Question: I have the following code
'''
import javax.swing.*;
import java.awt.*;
import net.miginfocom.swing.MigLayout;
import Sorts.*;
import javax.swing.event.*;
import java.awt.event.*;
import java.awt.Color;
public class SortsGui
{
JFrame myMainWindow = new JFrame("Sorts");
JPanel sortPanel = new JPanel();
//first panel components
public int nextTextBox = 20;
JTextField[] allField = new JTextField [25];
//end first panel
public void runGUI()
{
myMainWindow.setBounds(10, 10, 800, 800);
myMainWindow.setDefaultCloseOperation(JFrame.EXIT_ON_CLOSE);
myMainWindow.setLayout(new GridLayout(1,1));
createSortTestPanel();
myMainWindow.getContentPane().add(sortPanel);
myMainWindow.setVisible(true);
}
public void createSortTestPanel()
{
MigLayout layout = new MigLayout("" , "[grow]");
sortPanel.setLayout(layout);
refreshScreen();
}
public void refreshScreen()
{
sortPanel.removeAll();
for(int i = 0; i<nextTextBox;i++)
{
int fix = i+1;
allField[i] = new JTextField("");
sortPanel.add(allField[i],"growx");
allField[i].addKeyListener(new KeyListener ()
{
public void keyPressed(KeyEvent e)
{
}
public void keyReleased(KeyEvent e)
{
}
public void keyTyped(KeyEvent e)
{
char c = e.getKeyChar();
if(Character.isDigit(c))
{
}
else
{
e.consume();
}
try
{
int parseTest = Integer.parseInt(allField[i].getText());
}
catch(Exception exc)
{
allField[i].setBackground(Color.RED);
}
}
});
}
}
public static void main(String[] args)
{
SortsGui sG = new SortsGui();
sG.runGUI();
}
}
'''
My aim here is to create an array of JTextFields which have a keylistener on. This keylistener should prevent anything other than numbers being entered in the JTextField. It should also change the color of the JTextField's background if the number entered is not an int. For example 2147483647554.
However when I compile this I get the error

So how do I make this so that it is either final or effectively final on all the JTextFields?
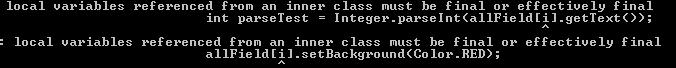
Answer: > My aim here is to create an array of JTextFields which have a keylistener on. This keylistener should prevent anything other than numbers being entered in the JTextField
The short answer to this is, don't use 'KeyListener', it won't capture the use cases of the user pasting text into the field or if the field is updated programmatically
Instead you want to use a 'DocumentFilter', for example
'''
public class IntFilter extends DocumentFilter {
@Override
public void insertString(DocumentFilter.FilterBypass fb, int offset, String text, AttributeSet attr) throws BadLocationException {
StringBuilder buffer = new StringBuilder(text.length());
for (int index = 0; index < text.length(); index++) {
if (Character.isDigit(text.charAt(index))) {
buffer.append(text.charAt(index));
}
}
super.insertString(fb, offset, buffer.toString(), attr);
ValidationListener listener = getValidationListener();
}
@Override
public void replace(DocumentFilter.FilterBypass fb, int offset, int length, String string, AttributeSet attr) throws BadLocationException {
if (length > 0) {
fb.remove(offset, length);
}
insertString(fb, offset, string, attr);
}
}
'''
See <URL> for more examples
> It should also change the color of the JTextField's background if the number entered is not an int
You can do post validation using a 'InputVerifier', but that might not meet your needs.
This creates a problem. The 'DocumentFilter', shouldn't care about the field it's applied to, but since, it's doing the validation, it will know when something has gone wrong, so we need some way for the filter to provide notification when the validation fails...
First, we need some callback which tells us when validation has failed or passed...
'''
public interface ValidationListener {
public void validationFailed();
public void validationPassed();
}
'''
Then we need to update the filter to raise those notifications based on it's rules...
'''
public class IntFilter extends DocumentFilter {
private ValidationListener validationListener;
public void setValidationListener(ValidationListener validationListener) {
this.validationListener = validationListener;
}
public ValidationListener getValidationListener() {
return validationListener;
}
@Override
public void insertString(DocumentFilter.FilterBypass fb, int offset, String text, AttributeSet attr) throws BadLocationException {
boolean validationFailed = false;
StringBuilder buffer = new StringBuilder(text.length());
for (int index = 0; index < text.length(); index++) {
if (Character.isDigit(text.charAt(index))) {
buffer.append(text.charAt(index));
} else {
validationFailed = true;
}
}
super.insertString(fb, offset, buffer.toString(), attr);
ValidationListener listener = getValidationListener();
if (listener != null) {
if (validationFailed) {
listener.validationFailed();
} else {
listener.validationPassed();
}
}
}
@Override
public void replace(DocumentFilter.FilterBypass fb, int offset, int length, String string, AttributeSet attr) throws BadLocationException {
if (length > 0) {
fb.remove(offset, length);
}
insertString(fb, offset, string, attr);
}
}
'''
Then we need to define our implementation of the 'ValidationListener' to perform the actions we need...
'''
public class DefaultValidationHandler implements ValidationListener {
private JTextField field;
public DefaultValidationHandler(JTextField field) {
this.field = field;
}
public JTextField getField() {
return field;
}
@Override
public void validationFailed() {
getField().setBackground(Color.RED);
}
@Override
public void validationPassed() {
getField().setBackground(UIManager.getColor("TextField.background"));
}
}
'''
Here, the listener maintains a reference to the field which we want to control
Then we bind it altogether...
'''
JTextField field = new JTextField(10);
DefaultValidationHandler handler = new DefaultValidationHandler(field);
IntFilter filter = new IntFilter();
filter.setValidationListener(handler);
((AbstractDocument)field.getDocument()).setDocumentFilter(filter);
'''

This is all a bit crude, but it gets the basic idea across.
Some improvements might include passing the reference of the 'DocumentFilter' back via the methods of the 'ValidationListener', you could then use this to lookup the field which triggered the event and update it, reducing the number of handlers you might need to create, for example.
For example
# Updated ValidationListener
'''
public interface ValidationListener {
public void validationFailed(DocumentFilter filter);
public void validationPassed(DocumentFilter filter);
}
'''
# Updated IntFilter
'''
public class IntFilter extends DocumentFilter {
private ValidationListener validationListener;
public void setValidationListener(ValidationListener validationListener) {
this.validationListener = validationListener;
}
public ValidationListener getValidationListener() {
return validationListener;
}
@Override
public void insertString(DocumentFilter.FilterBypass fb, int offset, String text, AttributeSet attr) throws BadLocationException {
boolean validationFailed = false;
StringBuilder buffer = new StringBuilder(text.length());
for (int index = 0; index < text.length(); index++) {
if (Character.isDigit(text.charAt(index))) {
buffer.append(text.charAt(index));
} else {
validationFailed = true;
}
}
super.insertString(fb, offset, buffer.toString(), attr);
ValidationListener listener = getValidationListener();
if (listener != null) {
if (validationFailed) {
listener.validationFailed(this);
} else {
listener.validationPassed(this);
}
}
}
@Override
public void replace(DocumentFilter.FilterBypass fb, int offset, int length, String string, AttributeSet attr) throws BadLocationException {
if (length > 0) {
fb.remove(offset, length);
}
insertString(fb, offset, string, attr);
}
}
'''
# Example implementation...
'''
public class TestPane extends JPanel {
private Map<DocumentFilter, JTextField> fields;
public TestPane() {
fields = new HashMap<>(25);
ValidationListener listener = new ValidationListener() {
@Override
public void validationFailed(DocumentFilter filter) {
JTextField field = fields.get(filter);
if (field != null) {
field.setBackground(Color.RED);
}
}
@Override
public void validationPassed(DocumentFilter filter) {
JTextField field = fields.get(filter);
if (field != null) {
field.setBackground(UIManager.getColor("TextField.background"));
}
}
};
setLayout(new GridBagLayout());
GridBagConstraints gbc = new GridBagConstraints();
gbc.gridwidth = GridBagConstraints.REMAINDER;
for (int index = 0; index < 10; index++) {
JTextField field = new JTextField(10);
IntFilter filter = new IntFilter();
filter.setValidationListener(listener);
((AbstractDocument) field.getDocument()).setDocumentFilter(filter);
fields.put(filter, field);
add(field, gbc);
}
}
}
'''